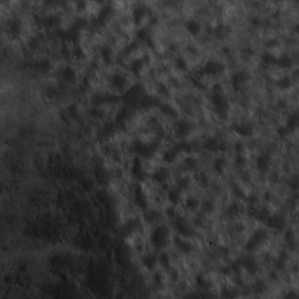
Label: non_frost